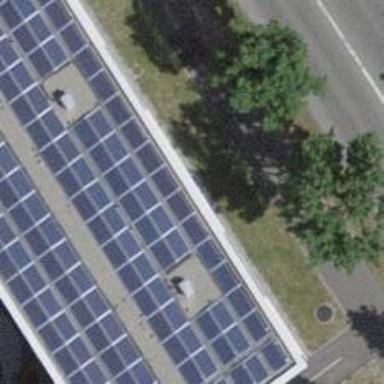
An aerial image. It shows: Solar power generator utilizing photovoltaic technology with solar photovoltaic panels.